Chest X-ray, PA view. Patient: 59 years old, sex F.
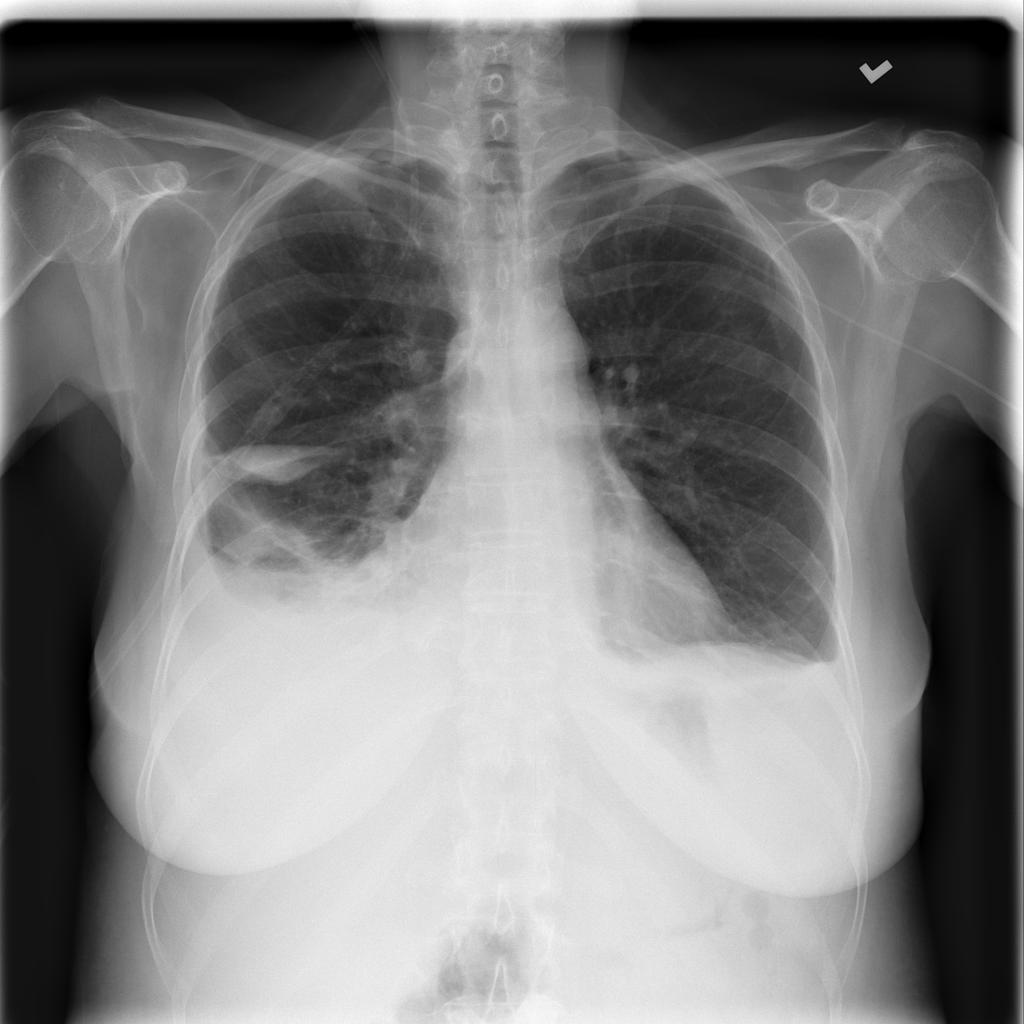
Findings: Effusion, Pneumothorax